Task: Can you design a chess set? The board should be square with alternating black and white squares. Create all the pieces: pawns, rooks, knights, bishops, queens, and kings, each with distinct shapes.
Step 2984:
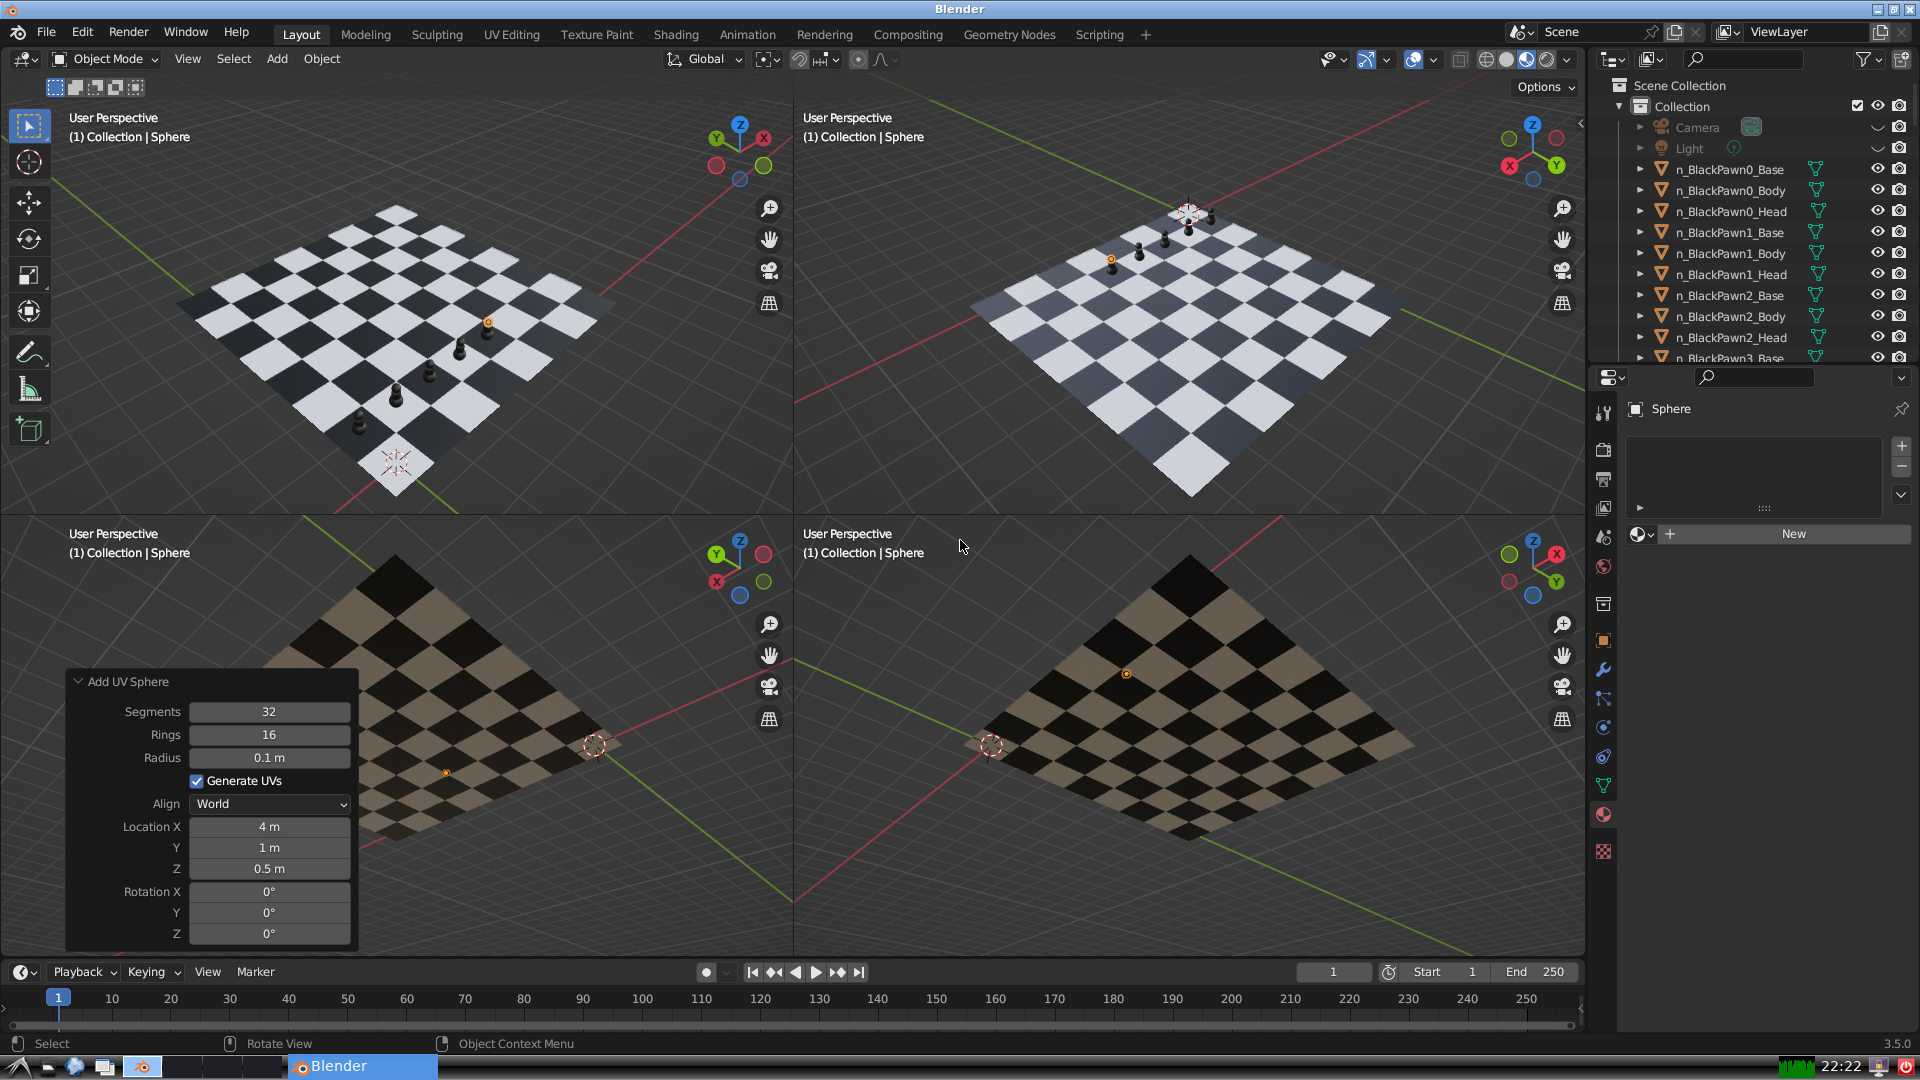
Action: {"mouse_move": [1608, 631]}